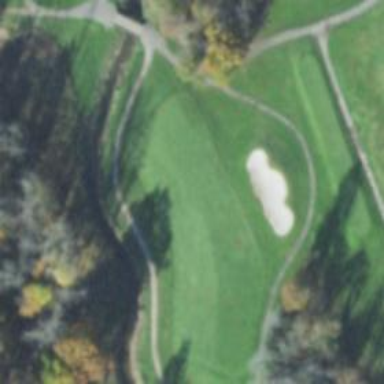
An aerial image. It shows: Service road used as golf cart path.